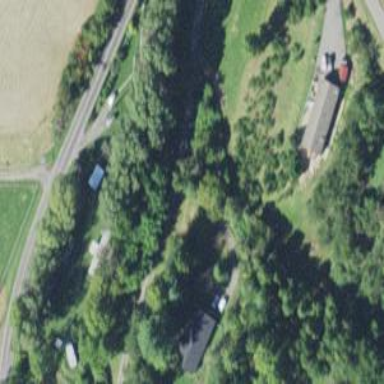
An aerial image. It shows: Driveway.